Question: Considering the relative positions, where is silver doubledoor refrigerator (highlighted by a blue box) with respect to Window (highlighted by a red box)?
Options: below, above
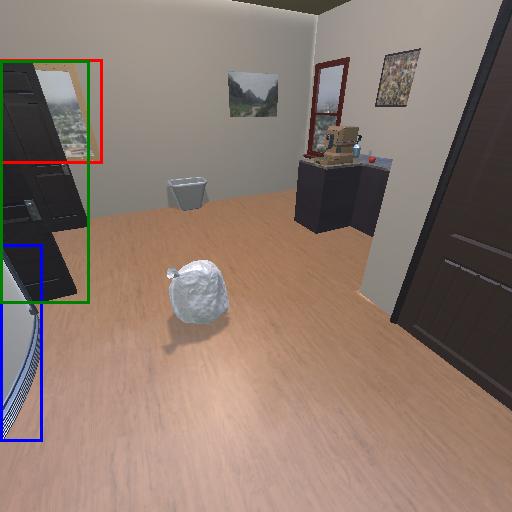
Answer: below